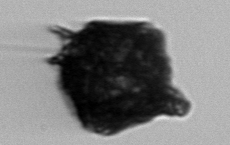
Label: Gonyaulax